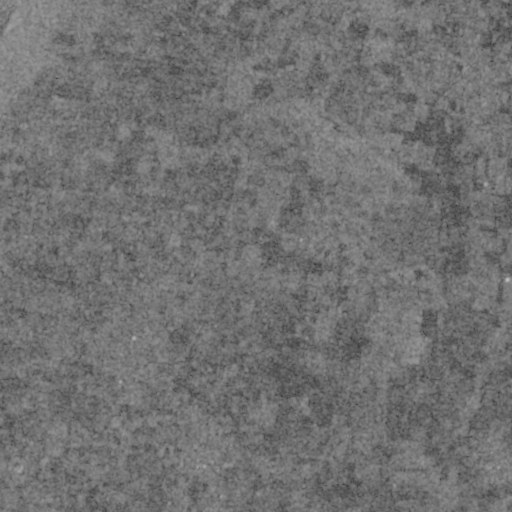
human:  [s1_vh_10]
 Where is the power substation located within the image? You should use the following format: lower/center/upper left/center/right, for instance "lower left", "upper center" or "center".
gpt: The power substation is located in the lower right of the image.
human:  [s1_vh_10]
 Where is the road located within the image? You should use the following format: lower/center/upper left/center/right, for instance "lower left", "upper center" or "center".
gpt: There is no road in the image.

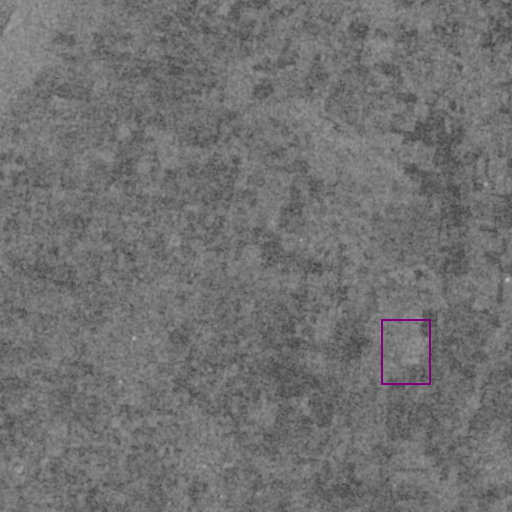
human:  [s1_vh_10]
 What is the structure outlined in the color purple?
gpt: The structure outlined in purple is a power substation.
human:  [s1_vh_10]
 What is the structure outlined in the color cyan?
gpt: There is no cyan outline.